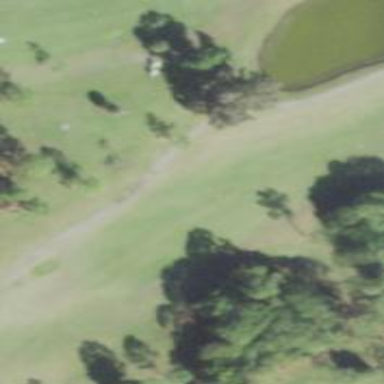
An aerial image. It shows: Path designated for golf carts.